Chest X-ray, PA view. Patient: 24 years old, sex F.
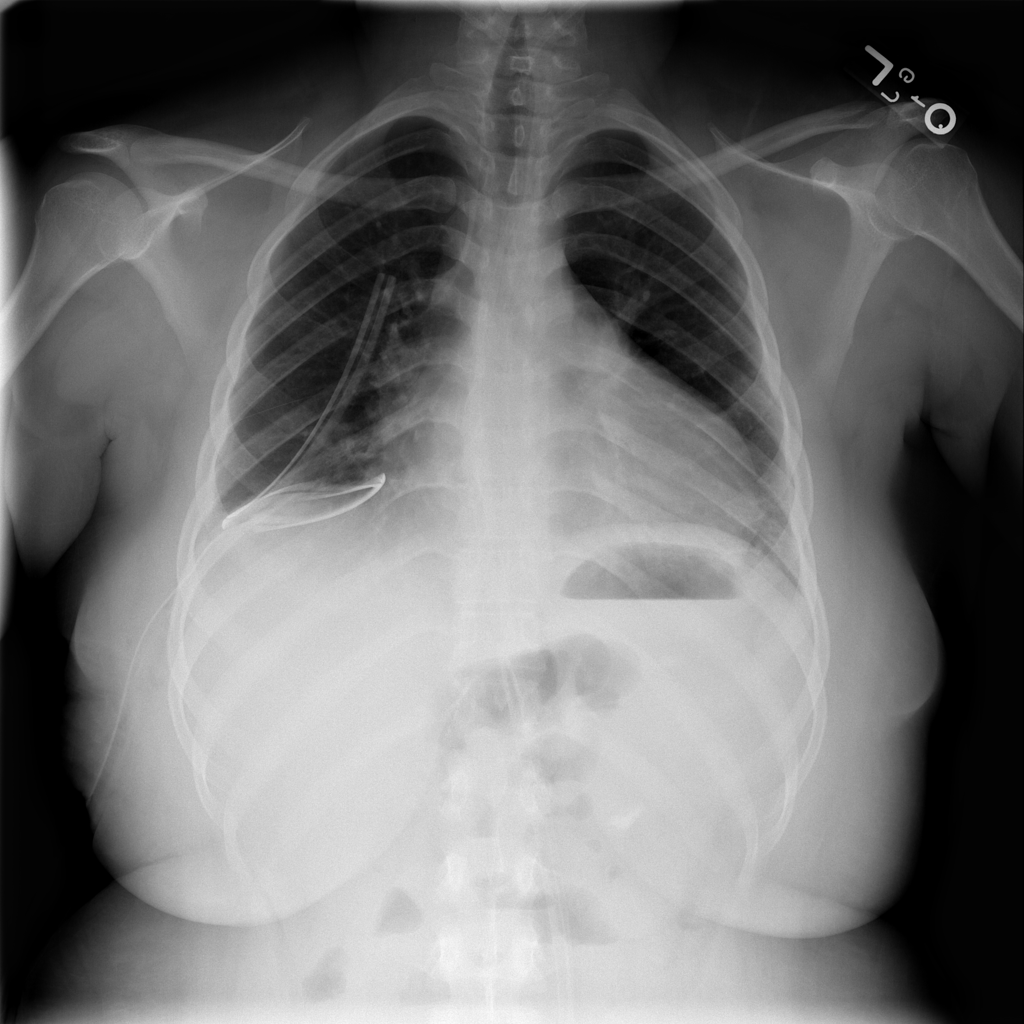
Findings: Atelectasis, Infiltration